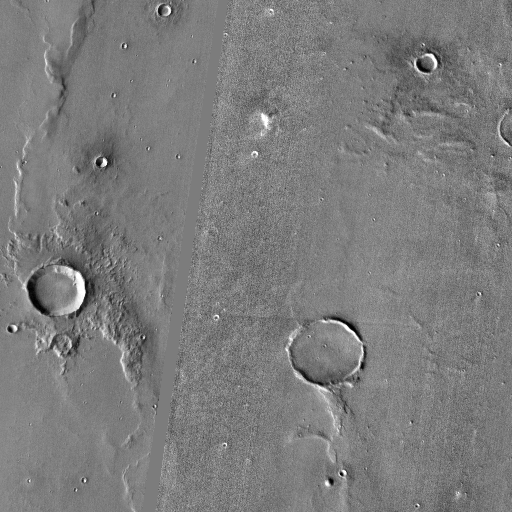
Crater classes present: Background, Other, Layered, Buried